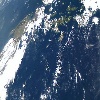
Label: water